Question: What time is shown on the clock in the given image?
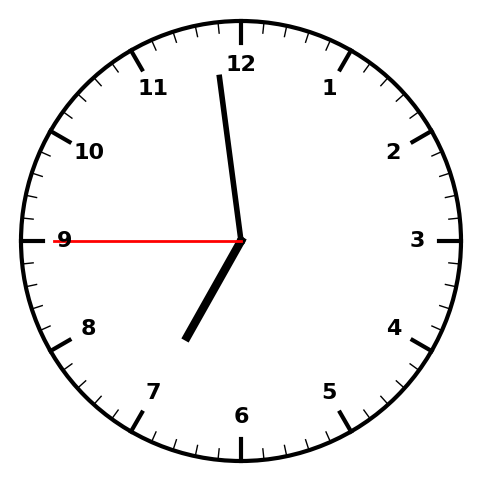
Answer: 06:58:45